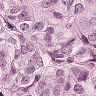
Metastatic tissue present: yes